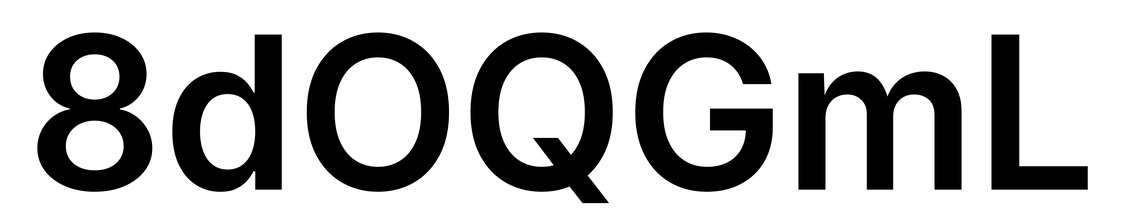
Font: Inter_SemiBold